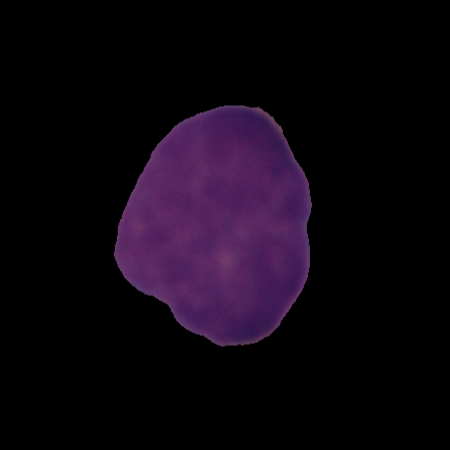
Label: cancer